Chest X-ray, AP view. Patient: 29 years old, sex F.
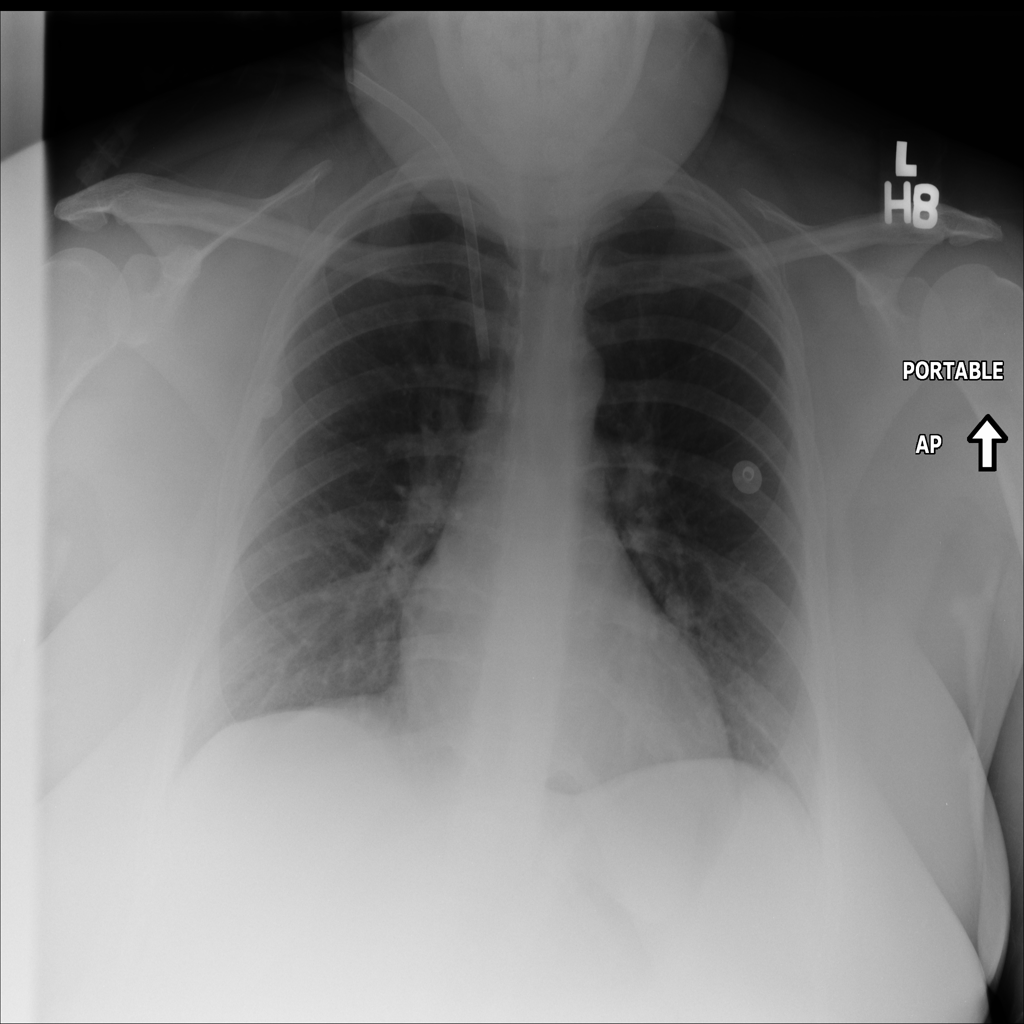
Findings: No Finding